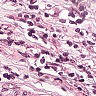
Metastatic tissue present: yes